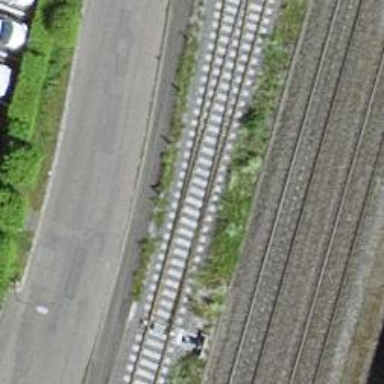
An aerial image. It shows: Railway switch.